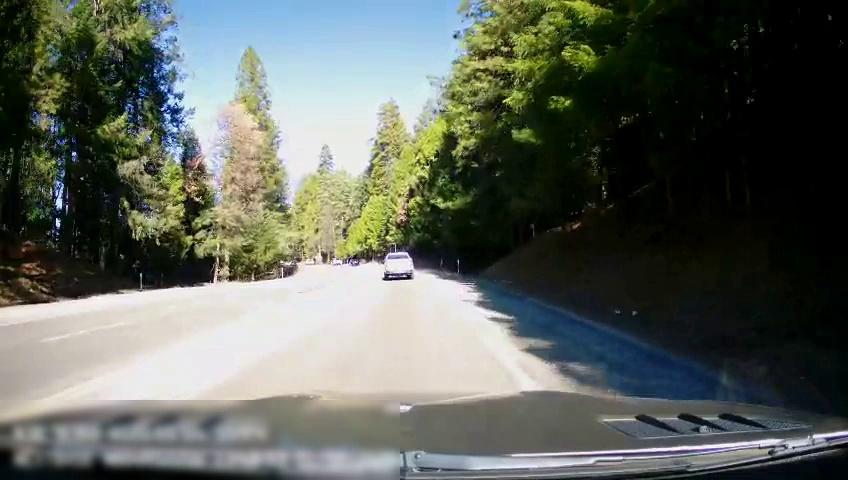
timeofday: Day
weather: Sunny
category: Drivable Space
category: Vehicles | Truck
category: Lanes | Alternate Lane
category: Lanes | Opposite Lane